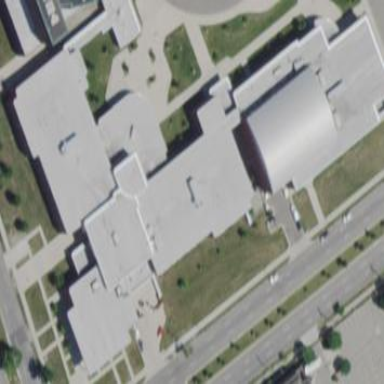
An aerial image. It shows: School building.